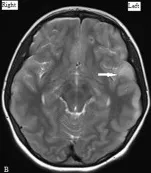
Initial MRI brain images showing changes of diffuse axonal brain injury;. T2 weighted images showing hyperintense left temporal lobe.
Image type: radiology (mri)